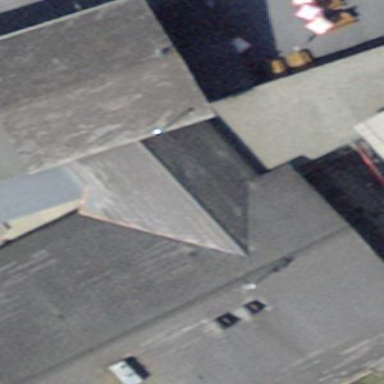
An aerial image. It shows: Restaurant in building.